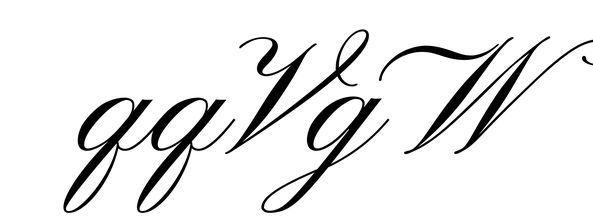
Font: PinyonScript-Regular